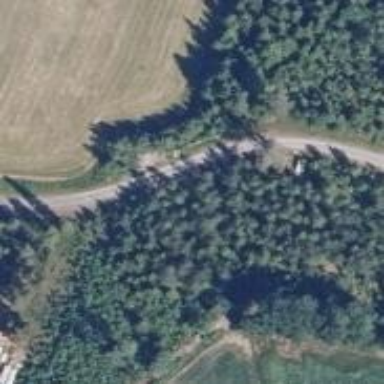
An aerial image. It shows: Unclassified road.